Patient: sex F, age 60
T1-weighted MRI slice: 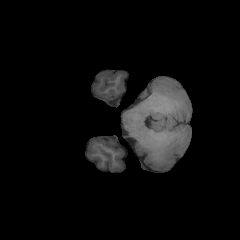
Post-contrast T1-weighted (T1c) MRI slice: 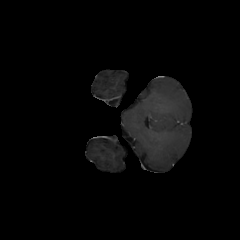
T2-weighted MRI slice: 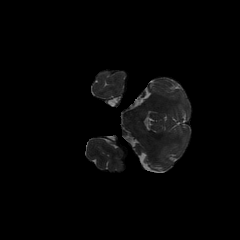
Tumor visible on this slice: no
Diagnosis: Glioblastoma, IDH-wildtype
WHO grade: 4